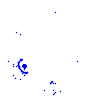
Particle: pion